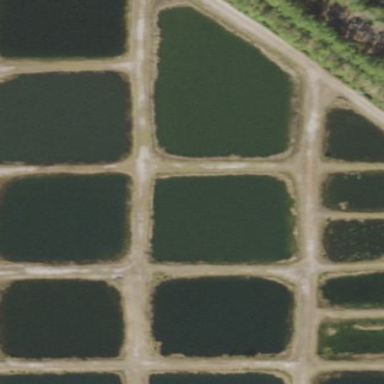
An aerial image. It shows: Area dedicated to aquaculture.